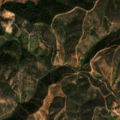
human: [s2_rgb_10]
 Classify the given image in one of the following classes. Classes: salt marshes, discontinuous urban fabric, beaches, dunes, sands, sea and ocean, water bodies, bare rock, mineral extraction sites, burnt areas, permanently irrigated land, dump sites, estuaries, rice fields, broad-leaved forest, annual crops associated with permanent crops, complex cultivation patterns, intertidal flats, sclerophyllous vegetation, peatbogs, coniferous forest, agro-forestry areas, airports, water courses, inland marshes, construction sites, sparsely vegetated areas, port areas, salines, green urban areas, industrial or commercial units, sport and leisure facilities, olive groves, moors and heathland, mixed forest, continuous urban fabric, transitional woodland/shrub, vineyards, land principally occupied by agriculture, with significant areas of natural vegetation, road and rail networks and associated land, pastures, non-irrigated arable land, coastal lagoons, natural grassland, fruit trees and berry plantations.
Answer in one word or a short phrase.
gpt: broad-leaved forest, transitional woodland/shrub